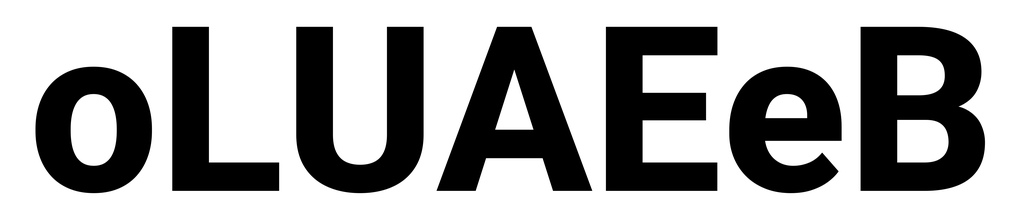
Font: Roboto_ExtraBold